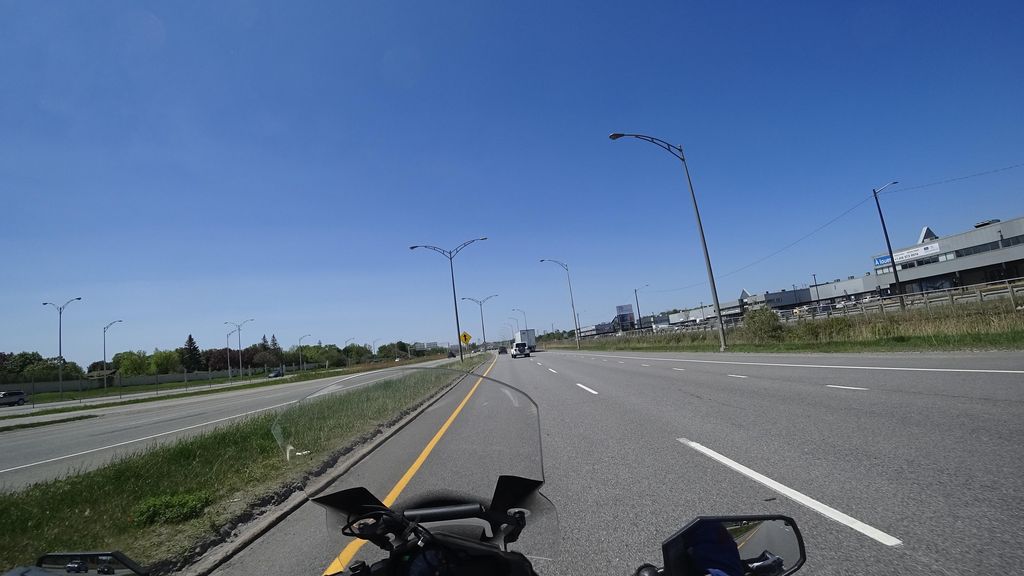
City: quebec_city